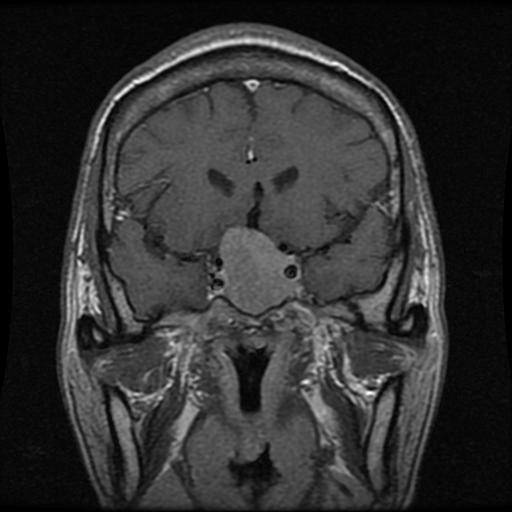
Label: pituitary